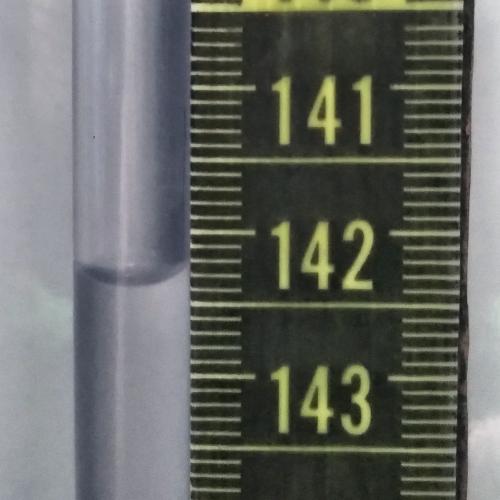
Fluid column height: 142.3 cm